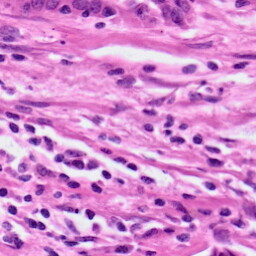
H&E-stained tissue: Lung